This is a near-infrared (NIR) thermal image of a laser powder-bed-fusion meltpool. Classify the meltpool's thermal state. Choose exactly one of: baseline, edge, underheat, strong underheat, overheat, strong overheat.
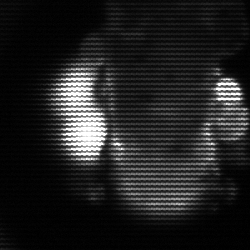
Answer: strong underheat